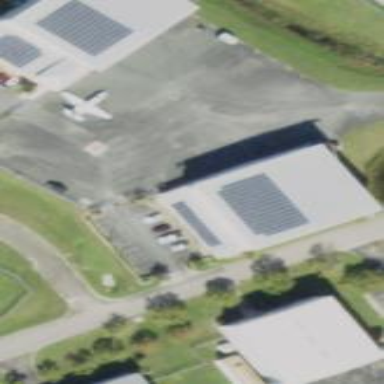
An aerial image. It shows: Hangar building at airport.